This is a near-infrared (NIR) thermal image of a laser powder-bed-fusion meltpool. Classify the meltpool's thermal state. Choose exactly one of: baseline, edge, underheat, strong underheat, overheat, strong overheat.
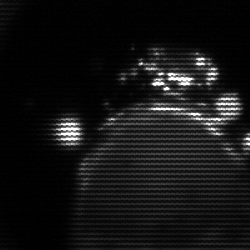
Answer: edge